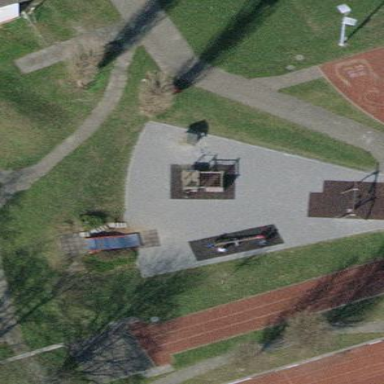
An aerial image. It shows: Athletics pitch with fine gravel surface for leisure land sports.